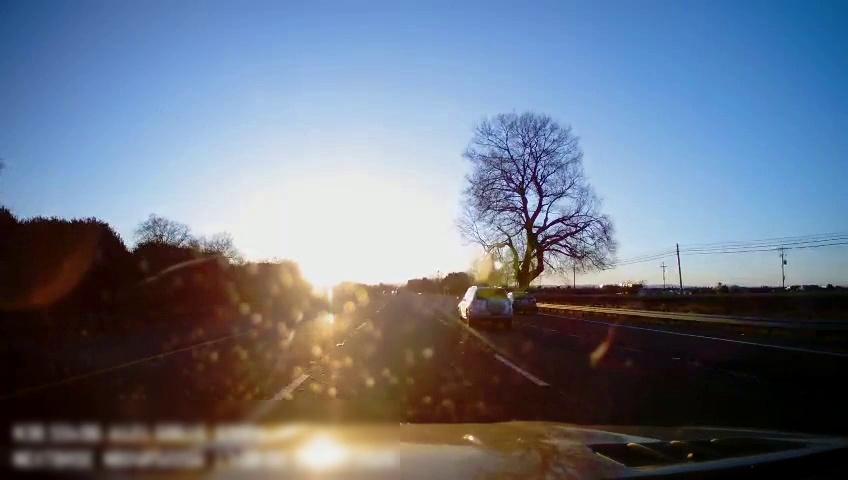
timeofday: Day
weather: Sunny
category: Drivable Space
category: Vehicles | Car
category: Vehicles | SUV
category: Lanes | Alternate Lane
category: Lanes | Current Lane
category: Lanes | Current Lane
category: Lanes | Alternate Lane
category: Lanes | Alternate Lane